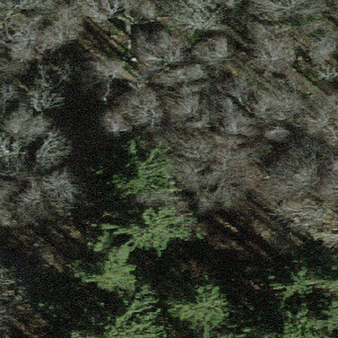
Label: other